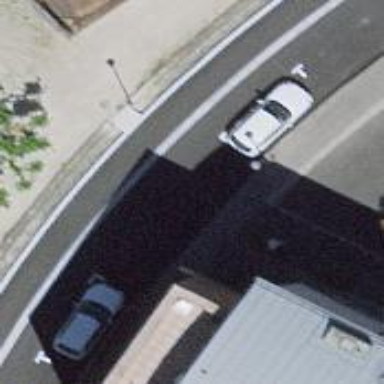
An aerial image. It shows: Bollard barrier.